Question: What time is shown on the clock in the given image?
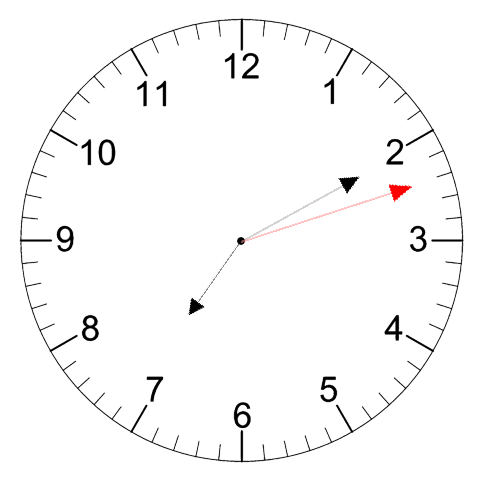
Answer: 07:10:12